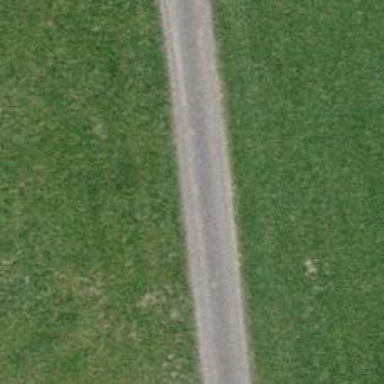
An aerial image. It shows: Agricultural track with grade2 tracktype suitable for agricultural vehicles.